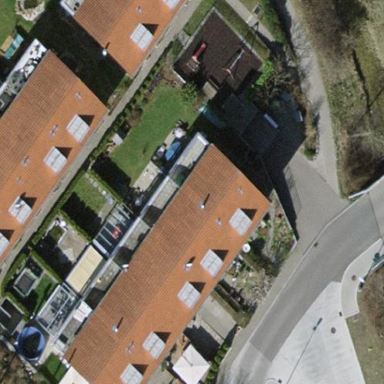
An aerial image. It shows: Terrace building with gabled roof.